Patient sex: M
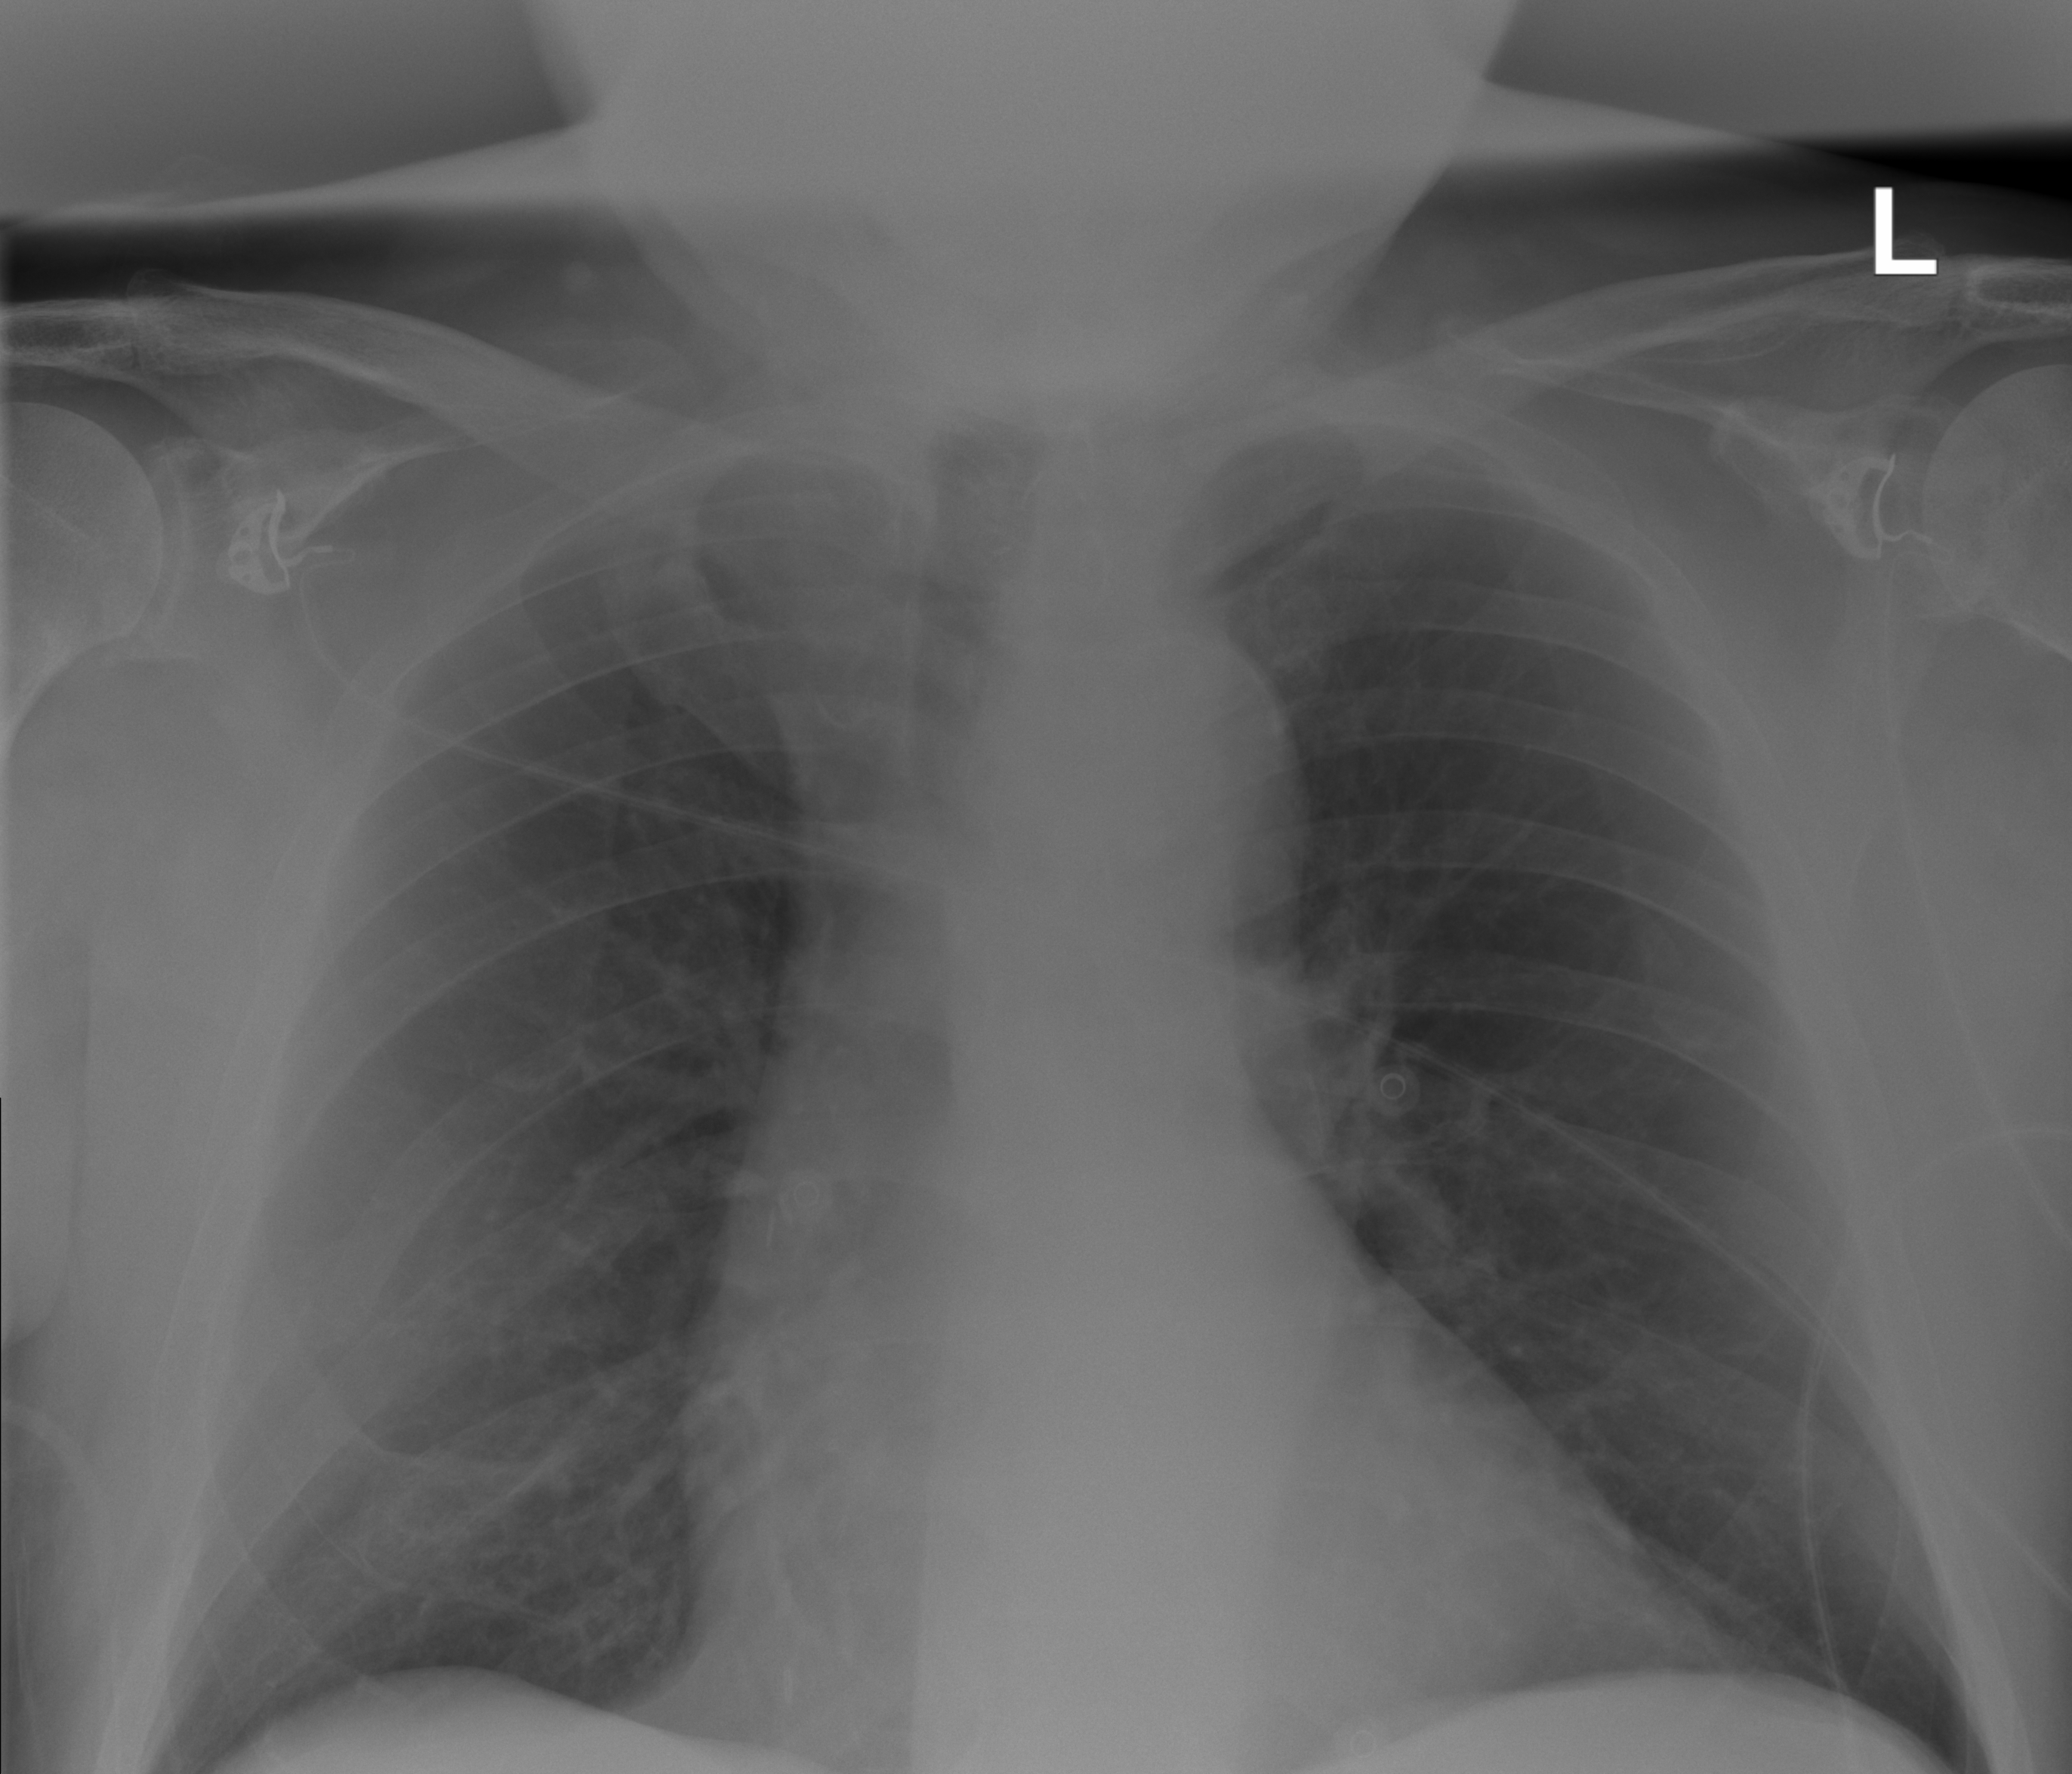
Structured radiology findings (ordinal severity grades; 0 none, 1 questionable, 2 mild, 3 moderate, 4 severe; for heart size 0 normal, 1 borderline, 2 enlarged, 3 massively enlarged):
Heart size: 1
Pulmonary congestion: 1
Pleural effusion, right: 0
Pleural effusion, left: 0
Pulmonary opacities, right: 0
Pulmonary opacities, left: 0
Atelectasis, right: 1
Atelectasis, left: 0